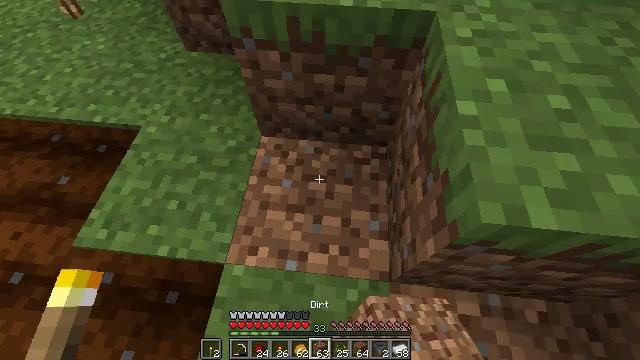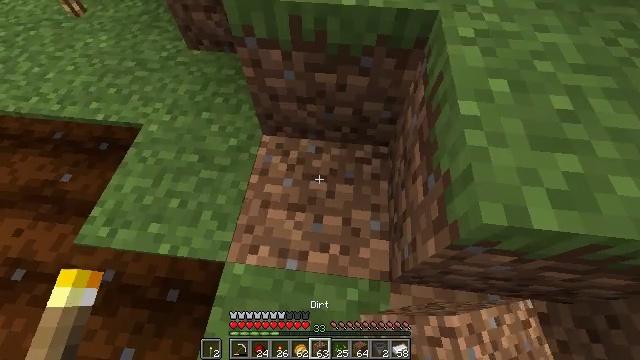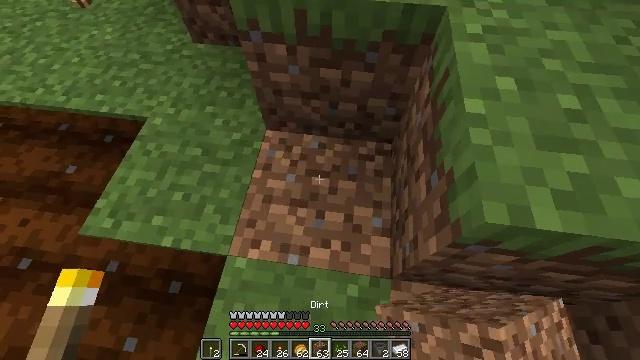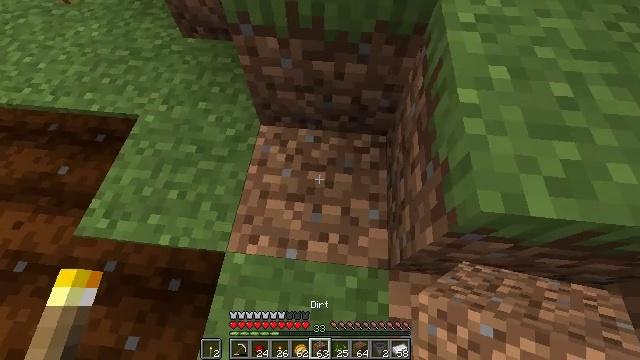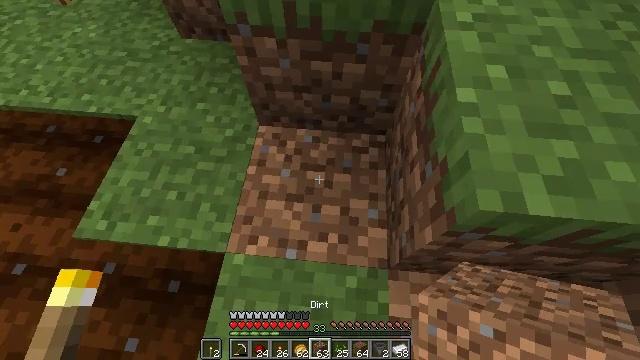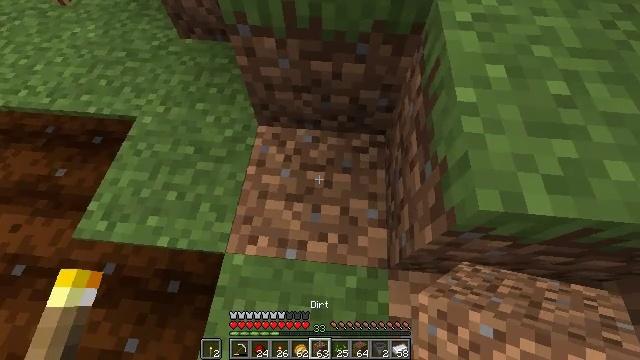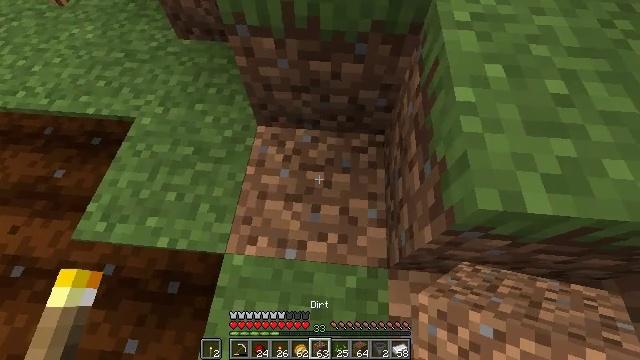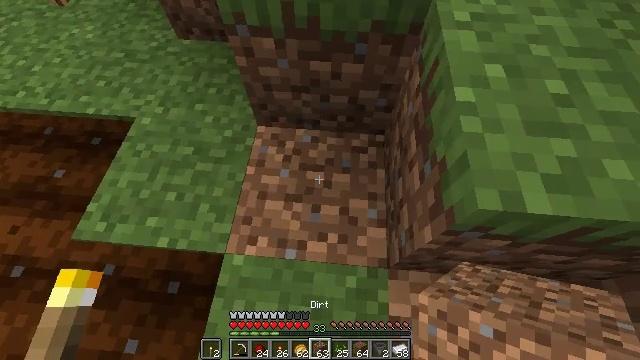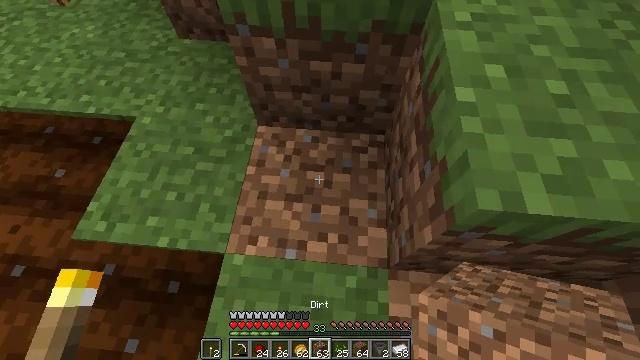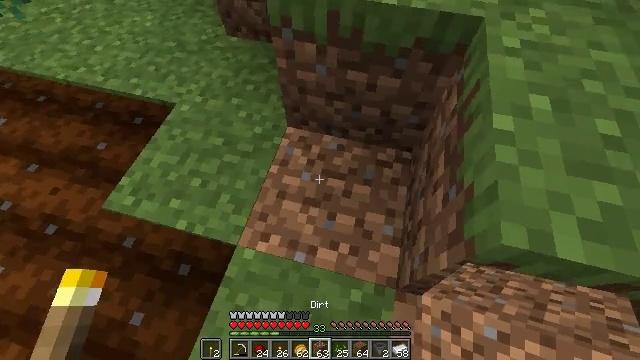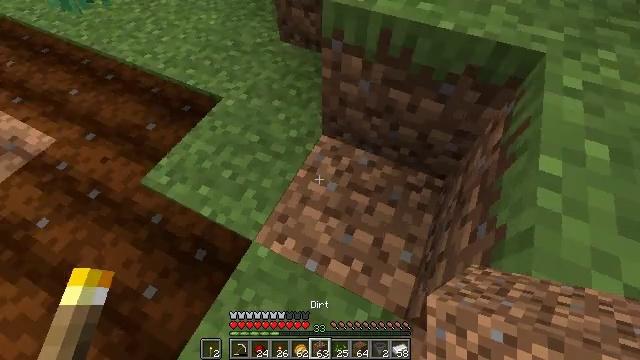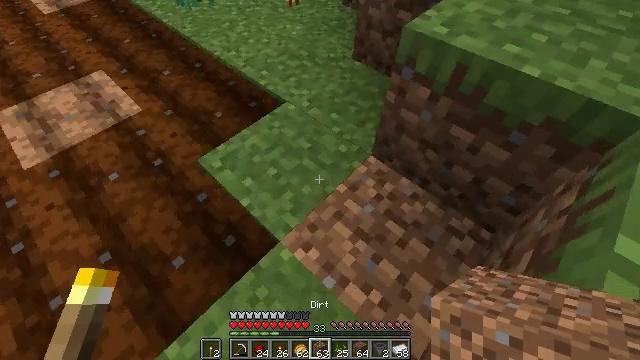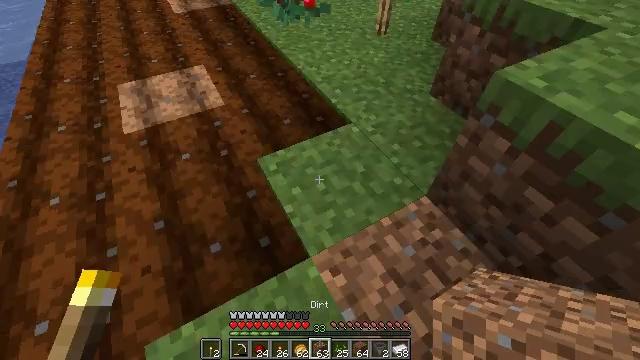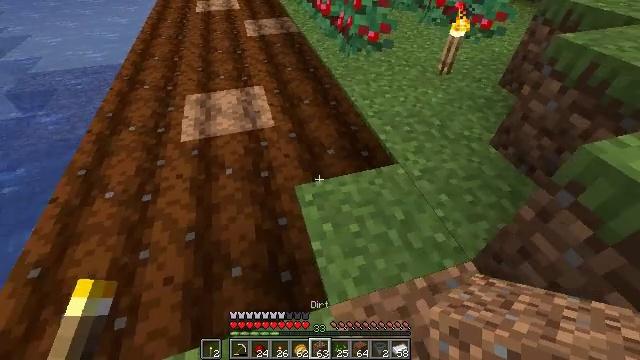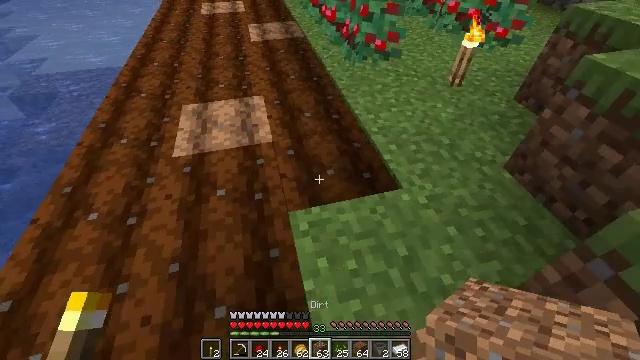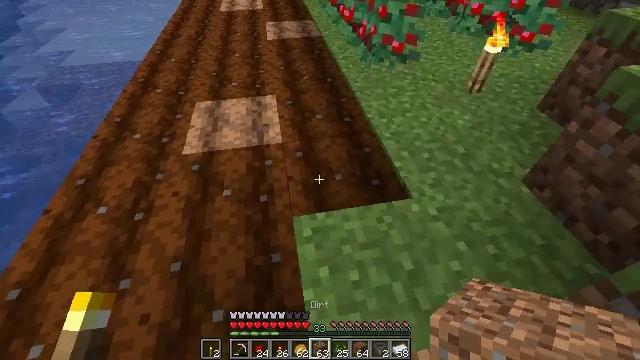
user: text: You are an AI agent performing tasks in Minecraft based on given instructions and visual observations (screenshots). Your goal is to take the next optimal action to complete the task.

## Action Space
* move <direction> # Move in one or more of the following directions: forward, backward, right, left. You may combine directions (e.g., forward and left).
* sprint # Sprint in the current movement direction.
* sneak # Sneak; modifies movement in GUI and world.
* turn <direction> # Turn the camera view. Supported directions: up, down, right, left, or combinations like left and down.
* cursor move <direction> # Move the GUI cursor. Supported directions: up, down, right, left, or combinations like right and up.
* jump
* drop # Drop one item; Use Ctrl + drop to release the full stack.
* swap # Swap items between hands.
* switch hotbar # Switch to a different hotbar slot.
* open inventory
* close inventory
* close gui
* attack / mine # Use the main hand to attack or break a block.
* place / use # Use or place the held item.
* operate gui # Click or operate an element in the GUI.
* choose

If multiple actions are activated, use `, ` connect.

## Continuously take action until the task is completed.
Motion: motion action
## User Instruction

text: Reclaim farmland by breaking it.
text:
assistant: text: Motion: no_op
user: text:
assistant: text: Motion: turn left
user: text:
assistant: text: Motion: turn right and down
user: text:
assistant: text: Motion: no_op
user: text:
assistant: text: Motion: no_op
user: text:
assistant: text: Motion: no_op
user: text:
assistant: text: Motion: no_op
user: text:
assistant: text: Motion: no_op
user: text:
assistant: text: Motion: turn left and up
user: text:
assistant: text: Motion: turn left and up
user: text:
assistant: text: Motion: turn left and up
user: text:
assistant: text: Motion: move forward, turn left and up
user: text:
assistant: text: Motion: move forward, turn left and up
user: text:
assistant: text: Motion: move forward and move right, turn left
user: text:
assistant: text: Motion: move forward and move right, turn left
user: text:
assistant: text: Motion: move right, turn left
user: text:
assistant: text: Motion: no_op
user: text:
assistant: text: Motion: turn left
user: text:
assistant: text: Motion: turn left
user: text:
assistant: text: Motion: turn left, attack / mine
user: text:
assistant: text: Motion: attack / mine
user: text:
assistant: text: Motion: attack / mine
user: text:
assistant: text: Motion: attack / mine
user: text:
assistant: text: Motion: attack / mine
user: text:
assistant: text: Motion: turn right, attack / mine
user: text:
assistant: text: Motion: attack / mine
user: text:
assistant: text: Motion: attack / mine
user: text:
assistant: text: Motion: attack / mine
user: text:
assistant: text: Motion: attack / mine
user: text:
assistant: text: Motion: no_op